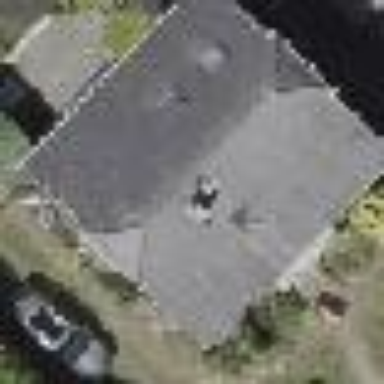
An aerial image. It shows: Detached building with half-hipped roof shape.